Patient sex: M
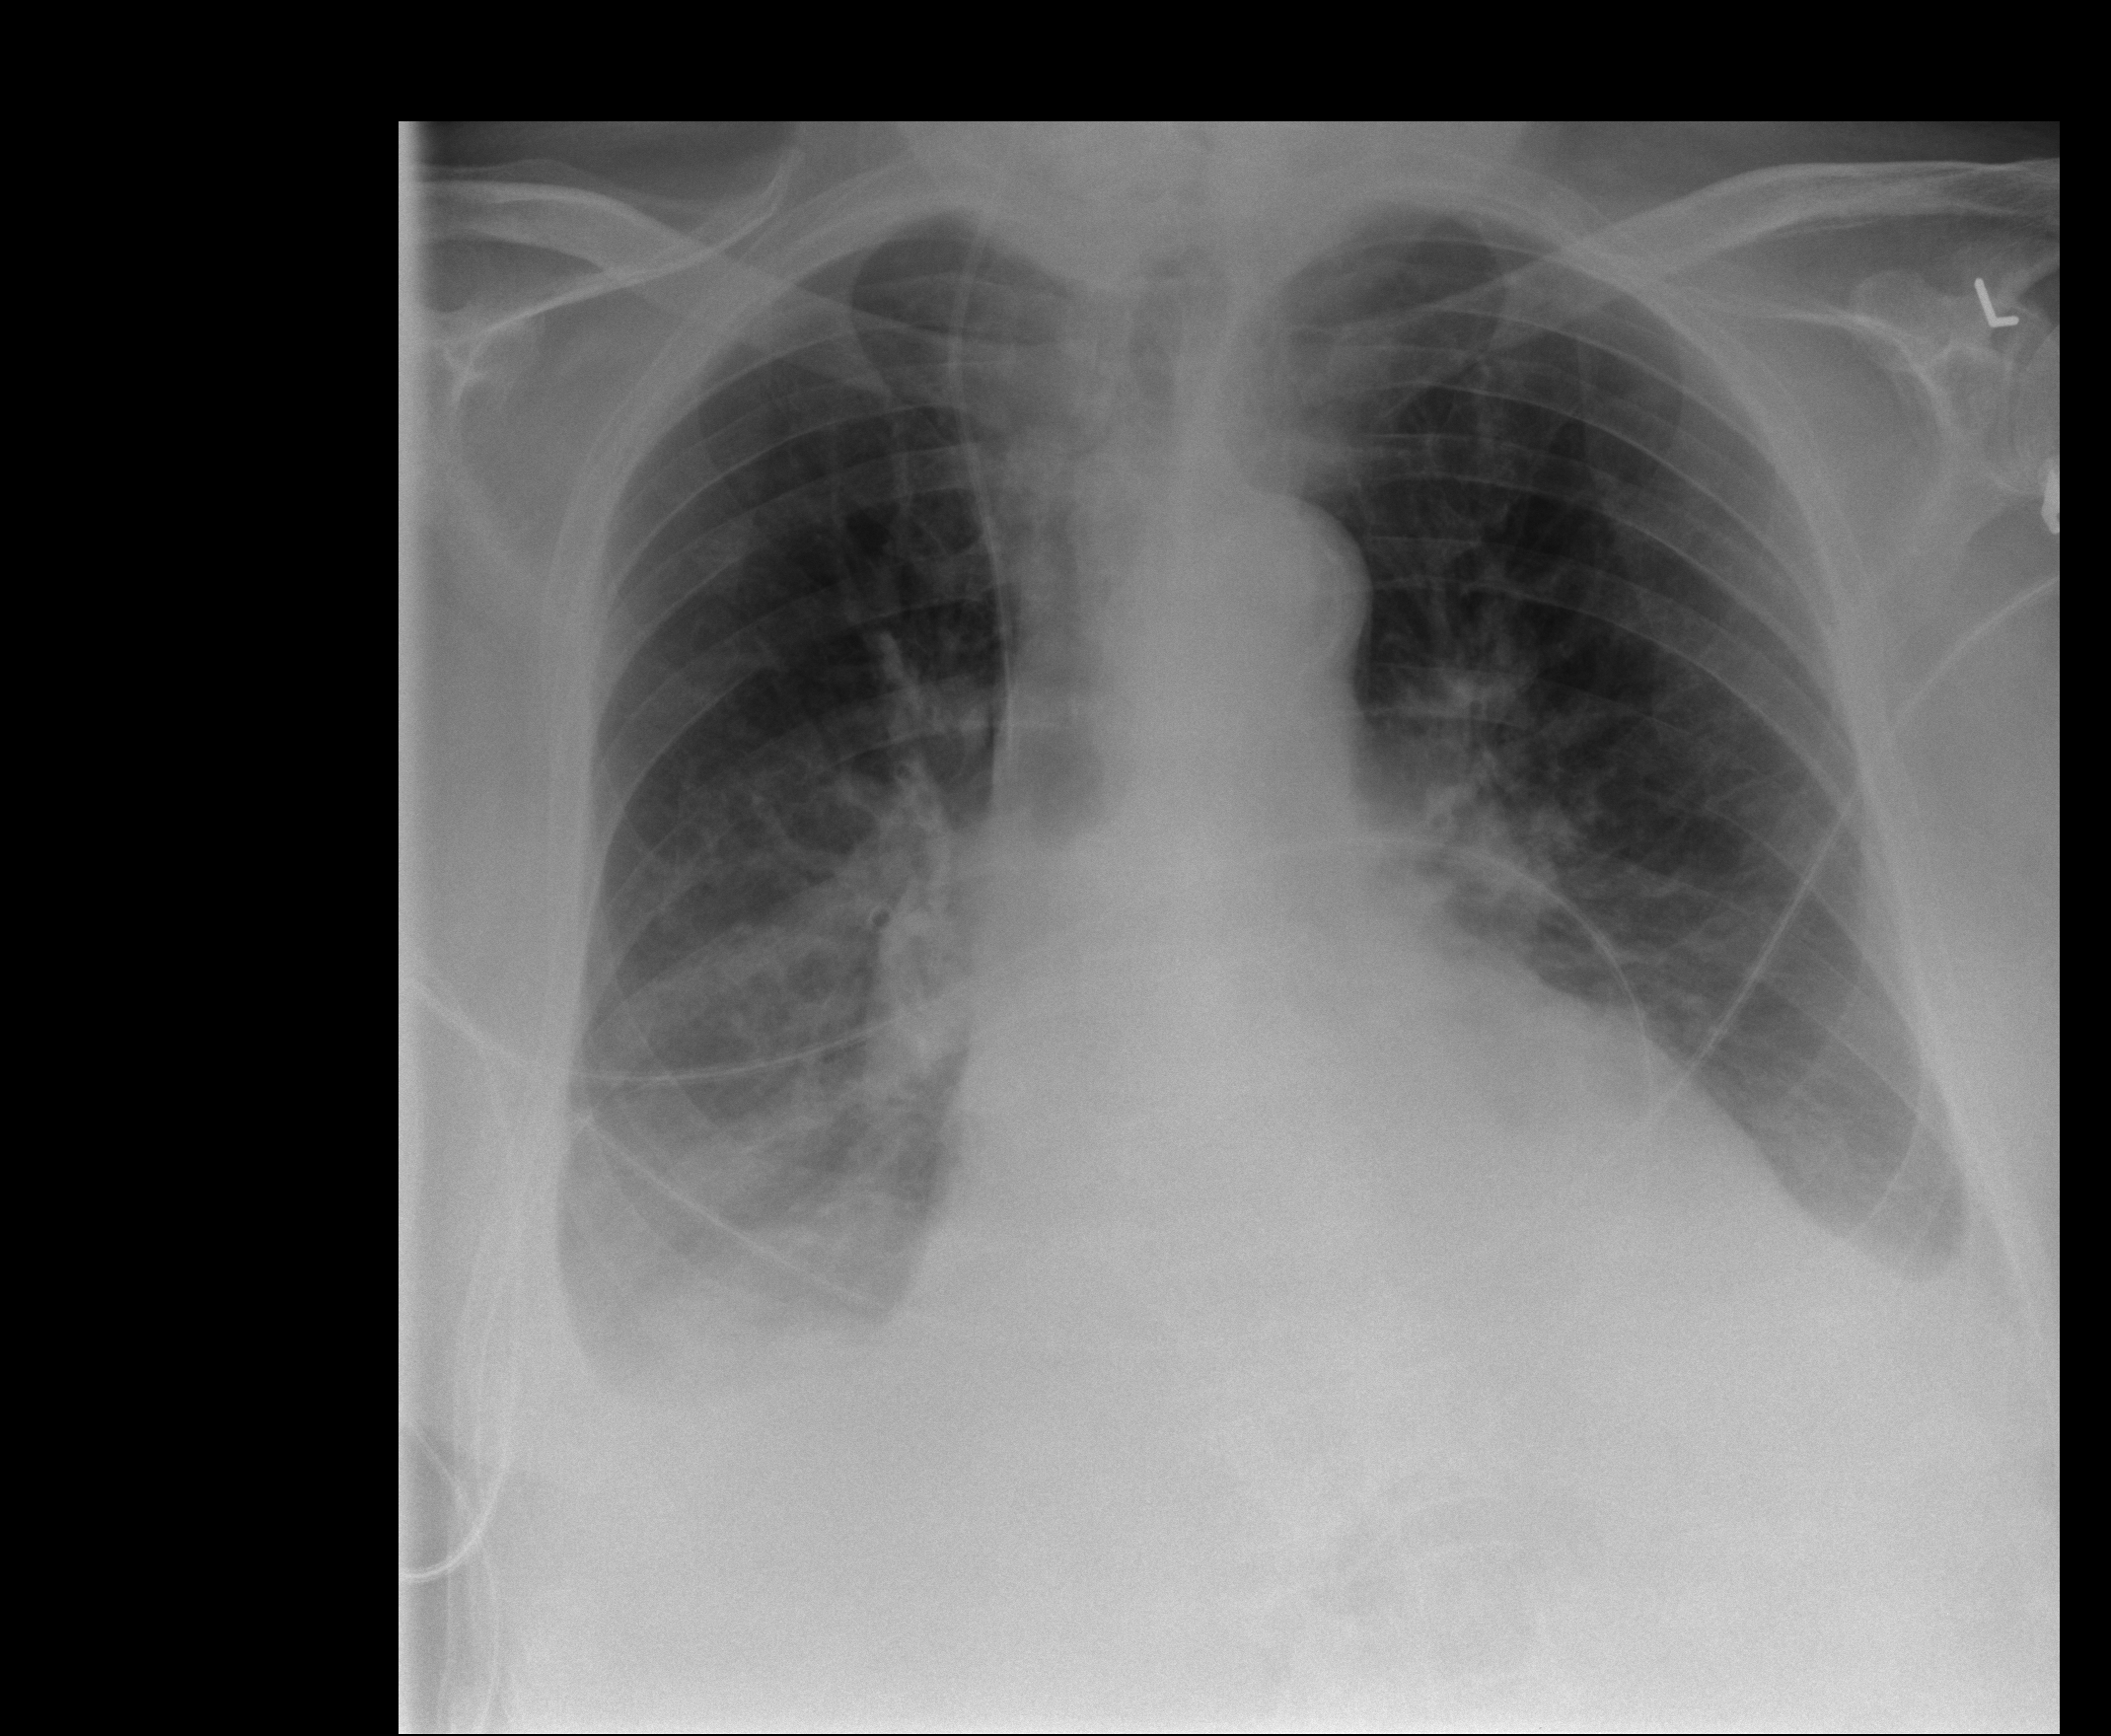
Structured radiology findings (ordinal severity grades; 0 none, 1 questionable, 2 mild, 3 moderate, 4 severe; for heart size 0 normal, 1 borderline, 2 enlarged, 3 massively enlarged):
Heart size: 1
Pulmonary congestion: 1
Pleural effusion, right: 2
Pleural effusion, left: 1
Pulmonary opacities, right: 2
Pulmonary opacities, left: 0
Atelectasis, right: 2
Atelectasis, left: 2